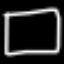
Label: square